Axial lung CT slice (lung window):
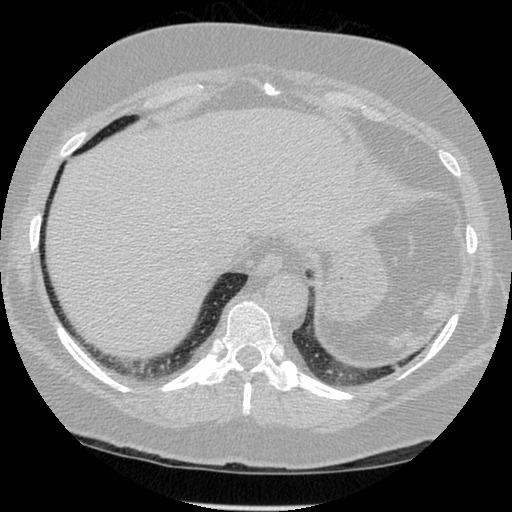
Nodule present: no